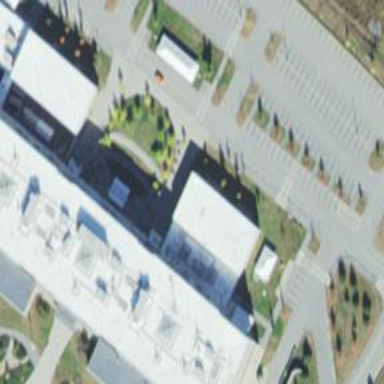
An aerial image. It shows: School building.